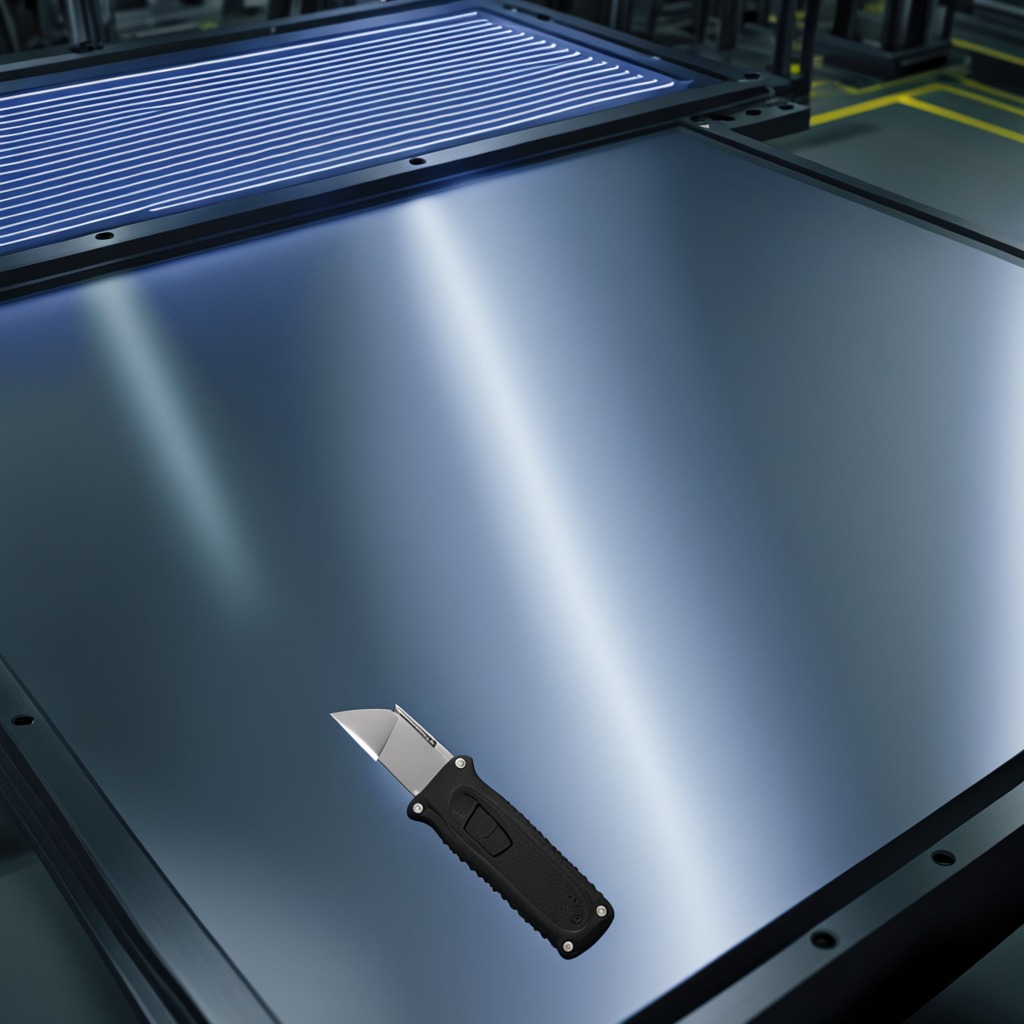
A utility knife lies on the metal table in a machine shop under fluorescent lights.